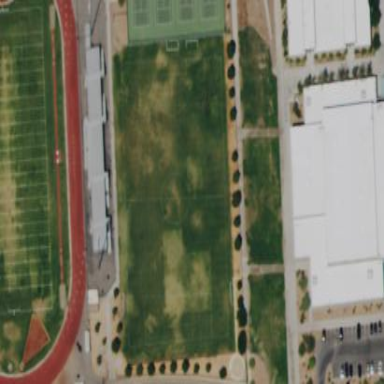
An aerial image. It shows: Soccer pitch designated for leisure and sports activities.